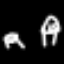
Label: octagon